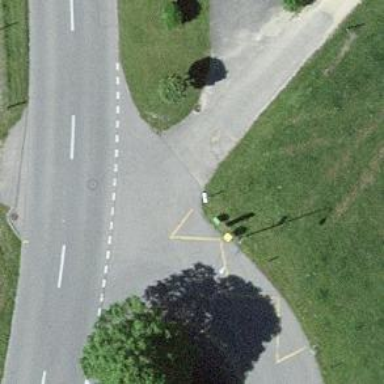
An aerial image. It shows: Post box is visible.